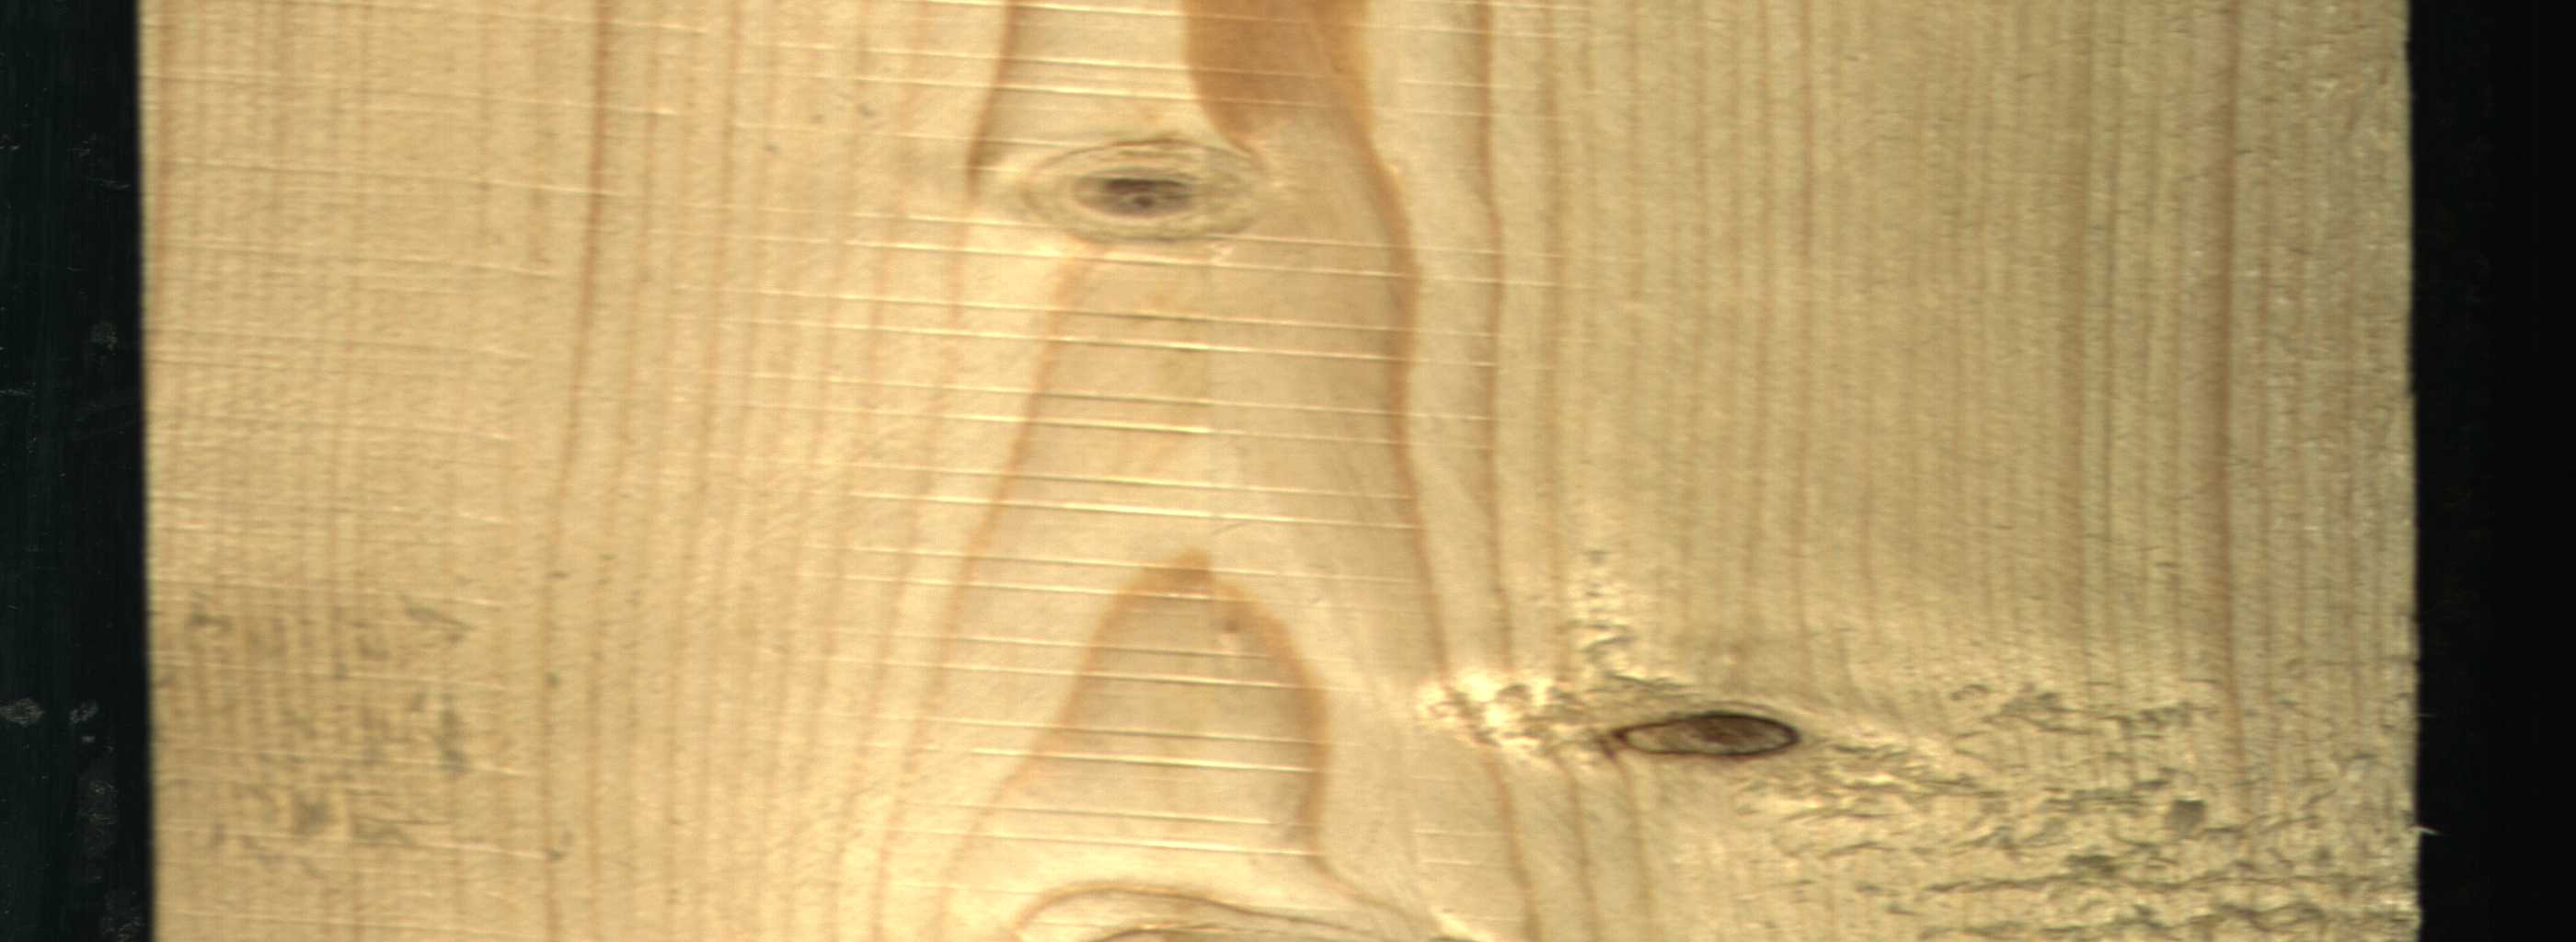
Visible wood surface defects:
Dead_Knot
Live_Knot
Live_Knot